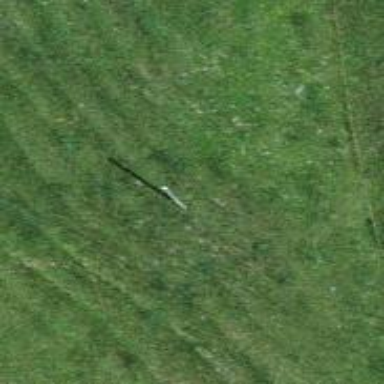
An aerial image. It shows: Power pole.